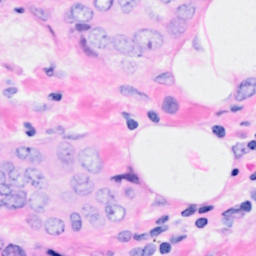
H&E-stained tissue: Breast